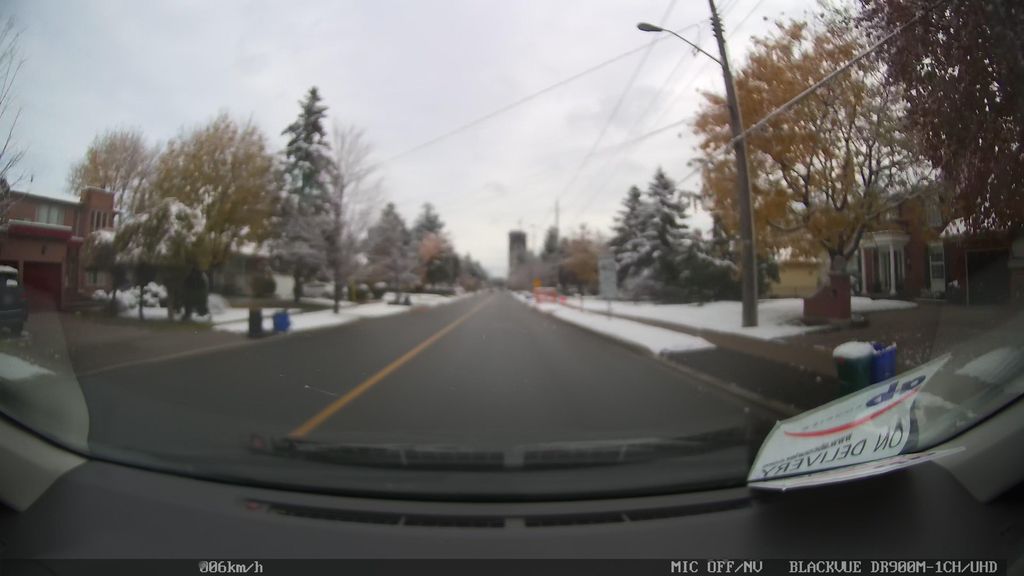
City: toronto